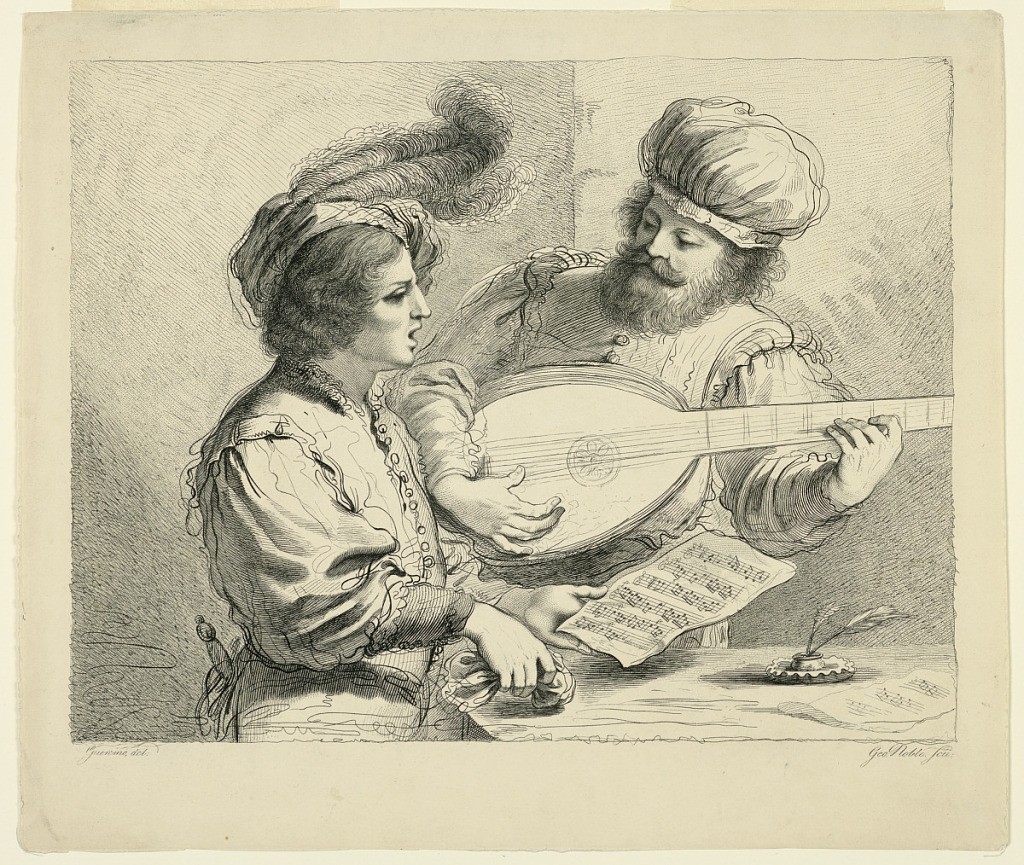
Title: The Singing Lesson
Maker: George Noble, British, active 1795 - 1806
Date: ca. 1765–1785
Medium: Engraving in black ink on white paper
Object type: Print
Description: A young man to the left of a table holds some music in his hand and sings. An older man plays the mandolin, standing behind the table to the right. More music and pens and ink are on the table.